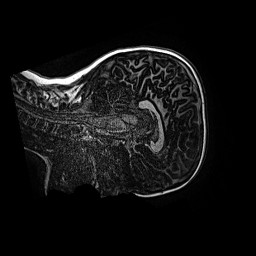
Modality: MP2RAGE
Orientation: sagittal
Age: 9
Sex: male
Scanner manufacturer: siemens
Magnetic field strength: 3 T
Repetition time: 4 s
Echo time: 0.00299 s